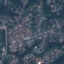
Land use / land cover: Residential